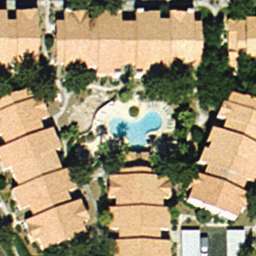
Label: denseresidential